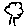
Label: tree